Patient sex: M
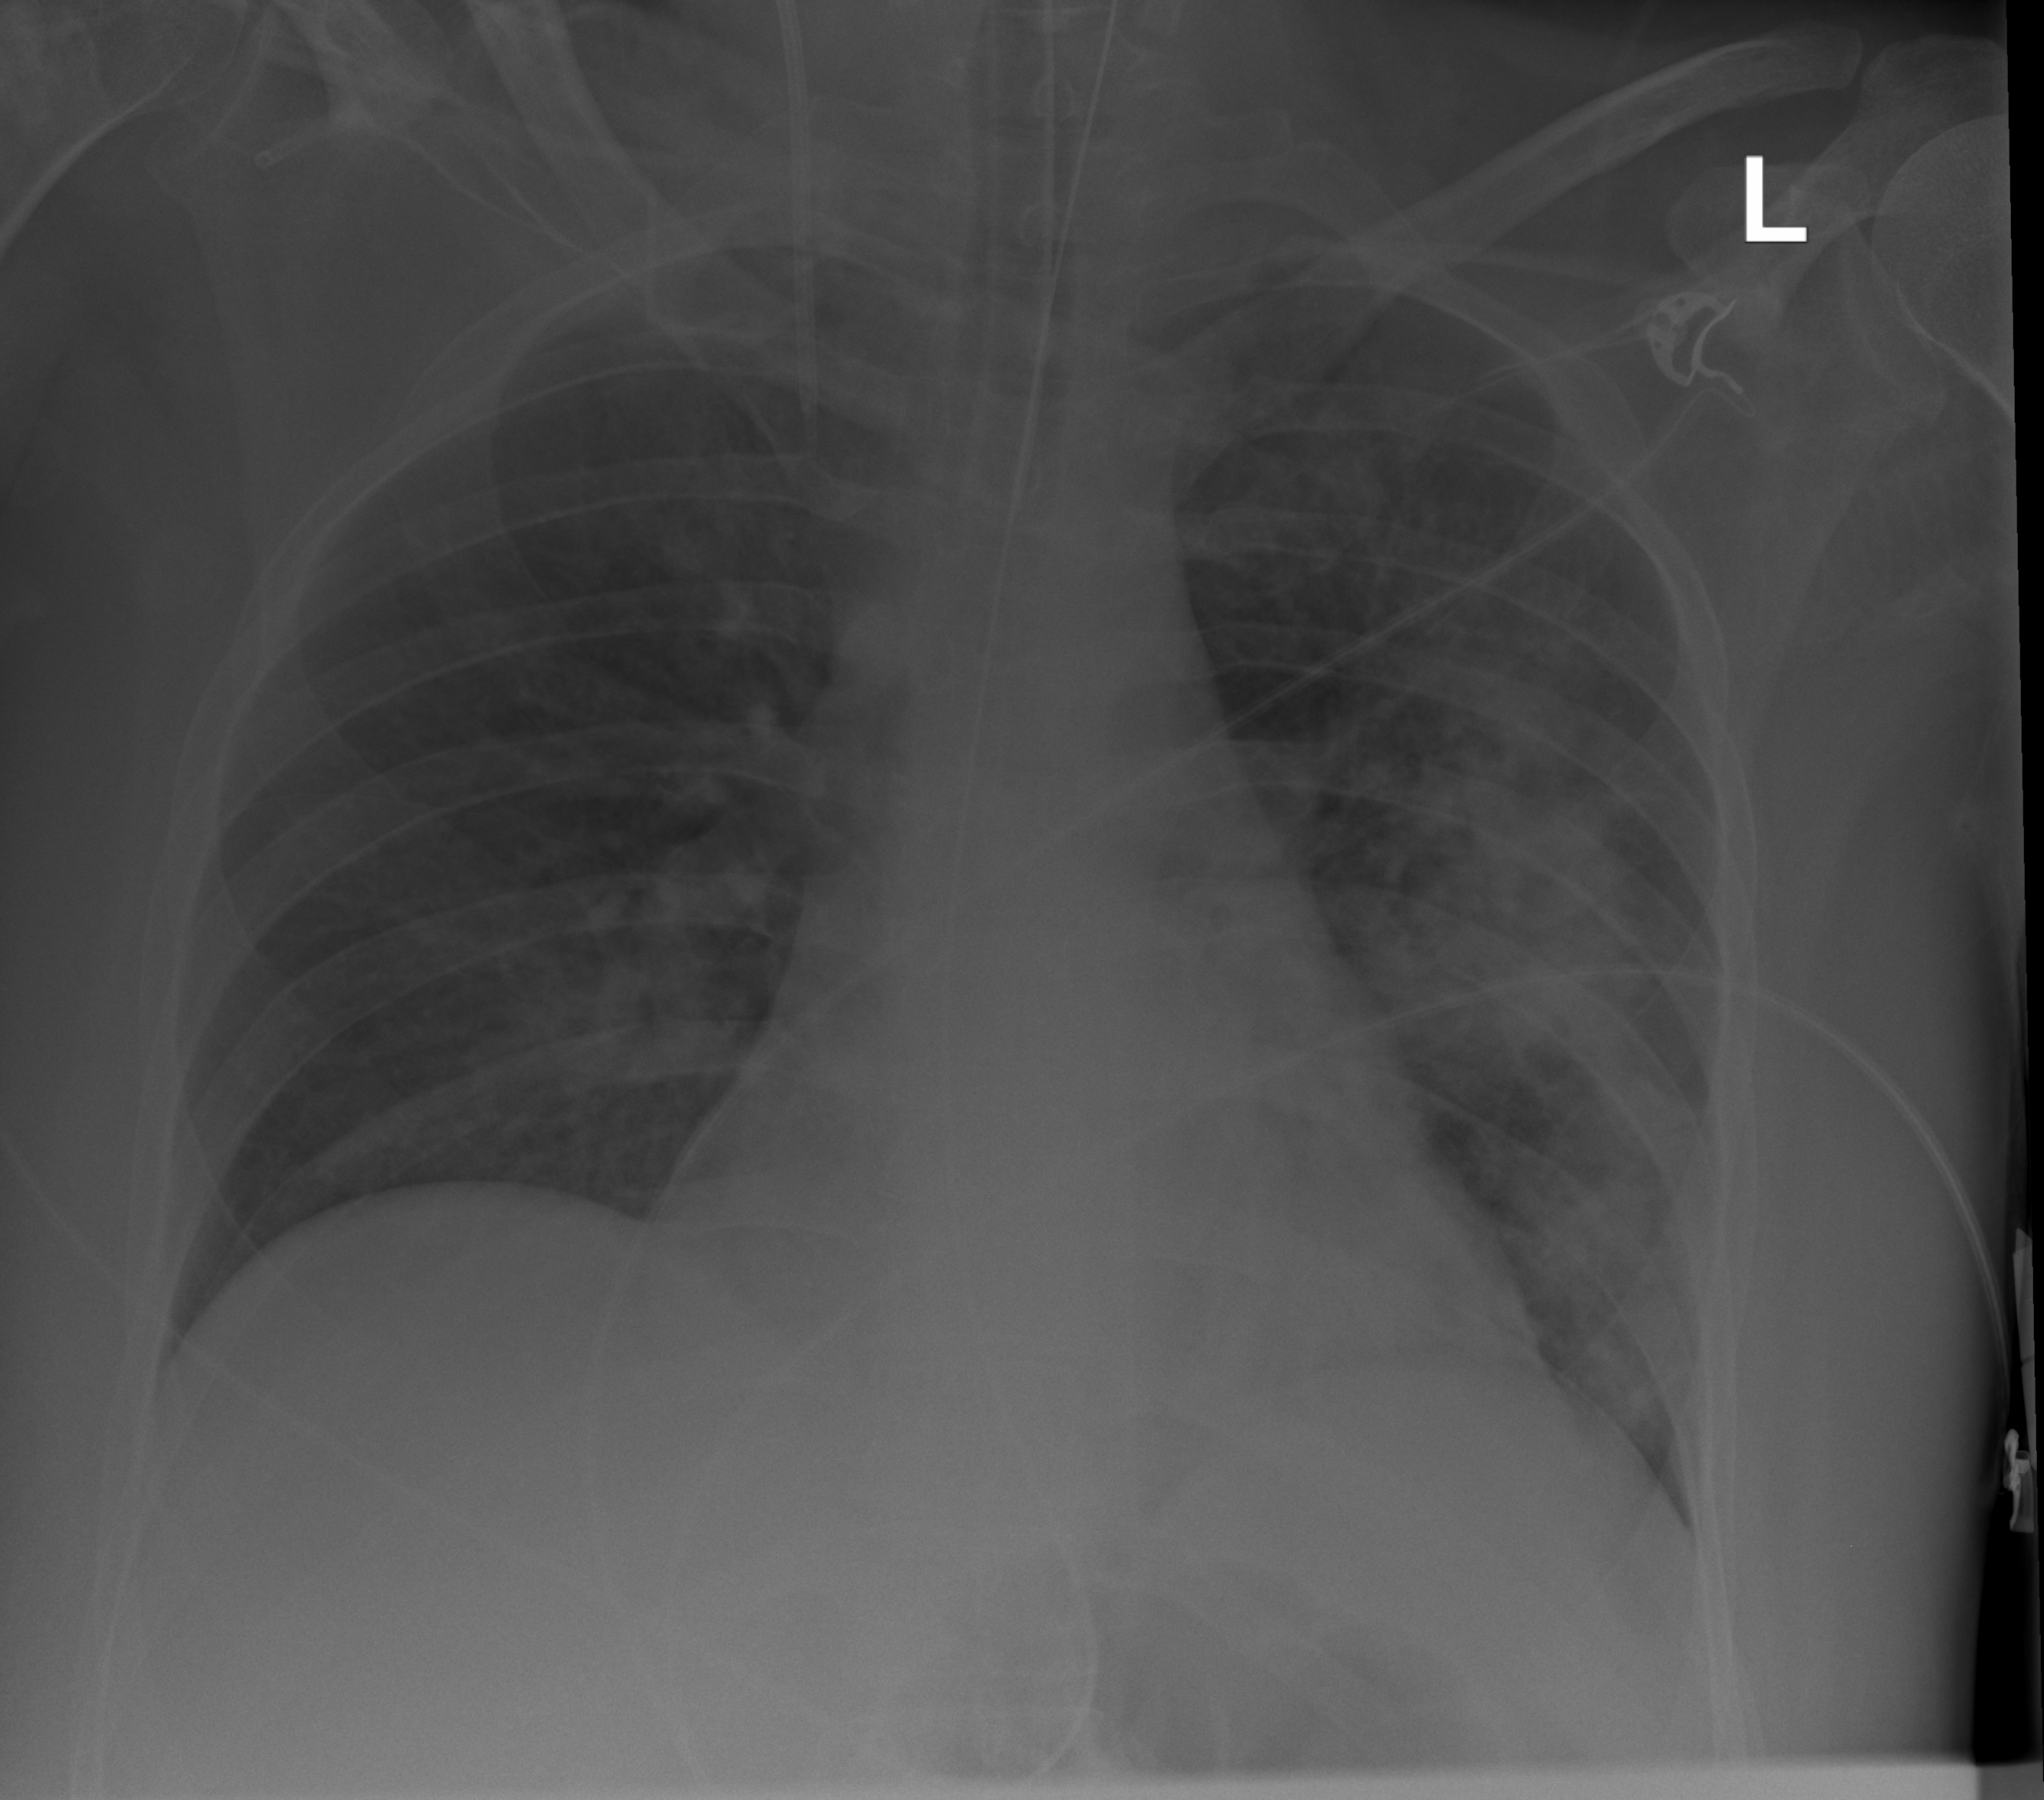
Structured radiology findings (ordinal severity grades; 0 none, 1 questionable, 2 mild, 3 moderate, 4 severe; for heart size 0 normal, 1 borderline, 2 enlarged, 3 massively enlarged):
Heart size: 1
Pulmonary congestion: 0
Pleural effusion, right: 0
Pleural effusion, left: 0
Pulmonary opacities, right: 0
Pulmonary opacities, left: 3
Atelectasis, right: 0
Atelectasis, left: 3